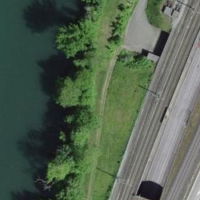
EUNIS habitat code: 25
Species observed at this site:
Symphoricarpos albus